Question: I created an 'AlertDialogue' using the following code :
'''
int selectedModeId=0;
public void sortTypeModeSelection(){
AlertDialog.Builder alertBuilder=new AlertDialog.Builder(WatchListDetailActivity.this);
alertBuilder.setSingleChoiceItems(R.array.watchlist_sorting_modes,selectedModeId, new DialogInterface.OnClickListener(){
public void onClick(DialogInterface dialog, int which) {
switch (which){
case 0:
selectedModeId=0;
break;
case 1:
selectedModeId=1;
break;
case 2:
selectedModeId=2;
break;
case 3:
selectedModeId=3;
break;
case 4:
selectedModeId=4;
break;
case 5:
selectedModeId=5;
break;
case 6:
selectedModeId=6;
break;
case 7:
selectedModeId=7;
break;
}
dialog.cancel();
}
});
alertBuilder.show();
}
'''

I made the alert, but I want to reduce the font size of the list items of the dialog. How can I do this?
: Don't recommend inflating a custom layout to accomplish this, I wish to know if there is another approach.
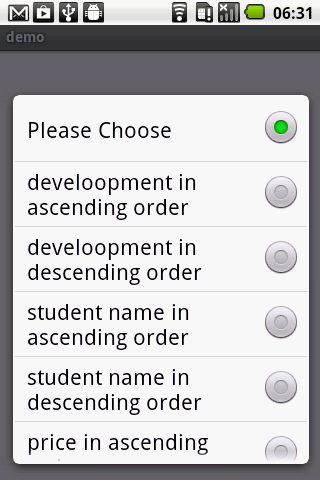
Answer: I was able to achieve this through styles. I added this style to my 'styles.xml' file in the values directory:
'''
<style name="AlertDialogTheme" parent="android:Theme.Dialog">
<item name="android:textSize">14sp</item>
</style>
'''
Then when creating the 'AlertDialog', I wrapped the activity context in a 'ContextThemeWrapper' and passed that into the 'Builder' constructor:
'''
ContextThemeWrapper cw = new ContextThemeWrapper( this, R.style.AlertDialogTheme );
AlertDialog.Builder b = new AlertDialog.Builder( cw );
'''
This produced smaller text size for the list items in the dialog.